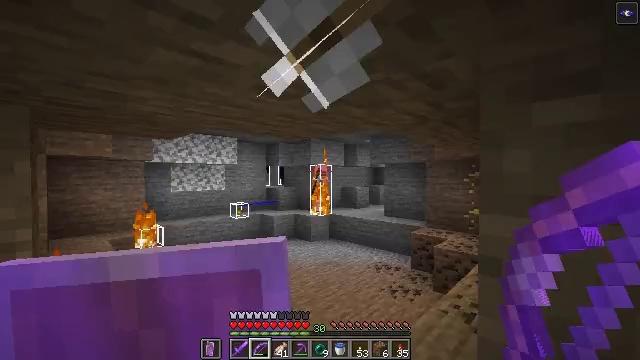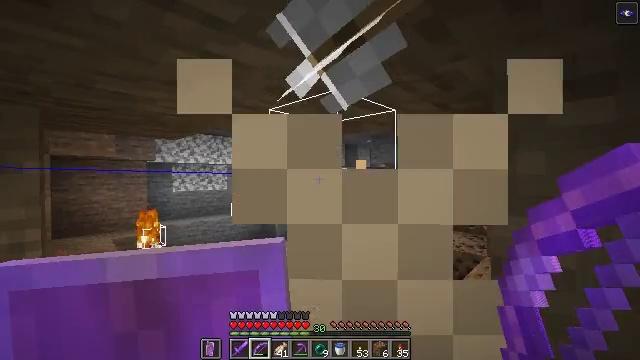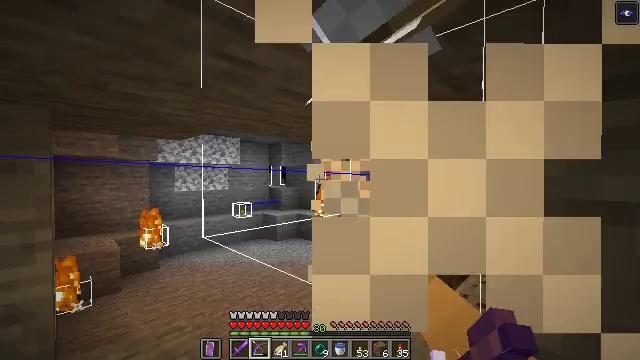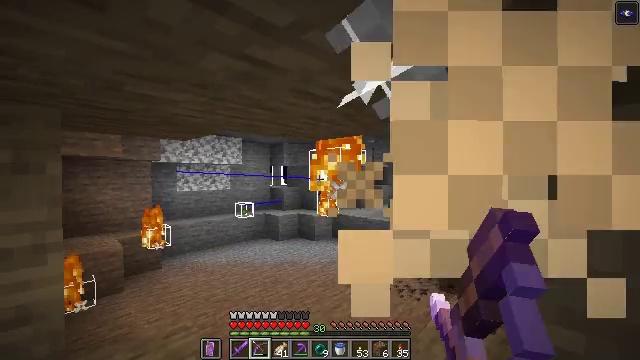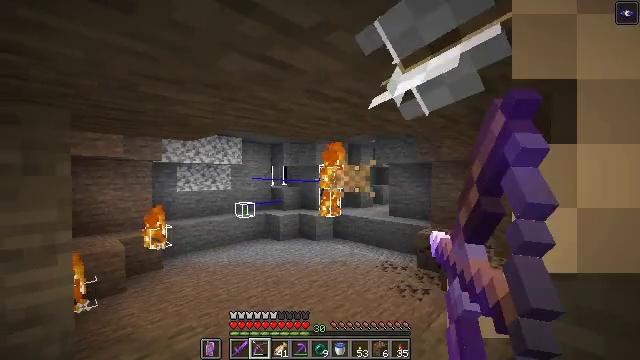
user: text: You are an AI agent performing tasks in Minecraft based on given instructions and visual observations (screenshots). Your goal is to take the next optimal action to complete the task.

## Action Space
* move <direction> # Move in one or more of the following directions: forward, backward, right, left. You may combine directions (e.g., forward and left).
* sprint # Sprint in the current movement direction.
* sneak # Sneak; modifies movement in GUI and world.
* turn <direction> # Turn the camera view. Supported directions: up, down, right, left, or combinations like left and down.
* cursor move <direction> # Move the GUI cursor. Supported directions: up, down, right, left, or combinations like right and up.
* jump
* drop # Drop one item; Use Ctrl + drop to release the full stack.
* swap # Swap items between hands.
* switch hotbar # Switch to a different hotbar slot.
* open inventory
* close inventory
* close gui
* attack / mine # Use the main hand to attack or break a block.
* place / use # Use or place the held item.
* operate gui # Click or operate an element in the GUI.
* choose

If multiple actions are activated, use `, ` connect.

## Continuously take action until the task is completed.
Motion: motion action
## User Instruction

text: Kill mobs.
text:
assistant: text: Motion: move left
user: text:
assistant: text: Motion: move left, use / place
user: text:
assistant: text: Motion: move left, use / place
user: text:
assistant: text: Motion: move left, use / place
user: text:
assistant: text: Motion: use / place